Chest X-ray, AP view. Patient: 9 years old, sex M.
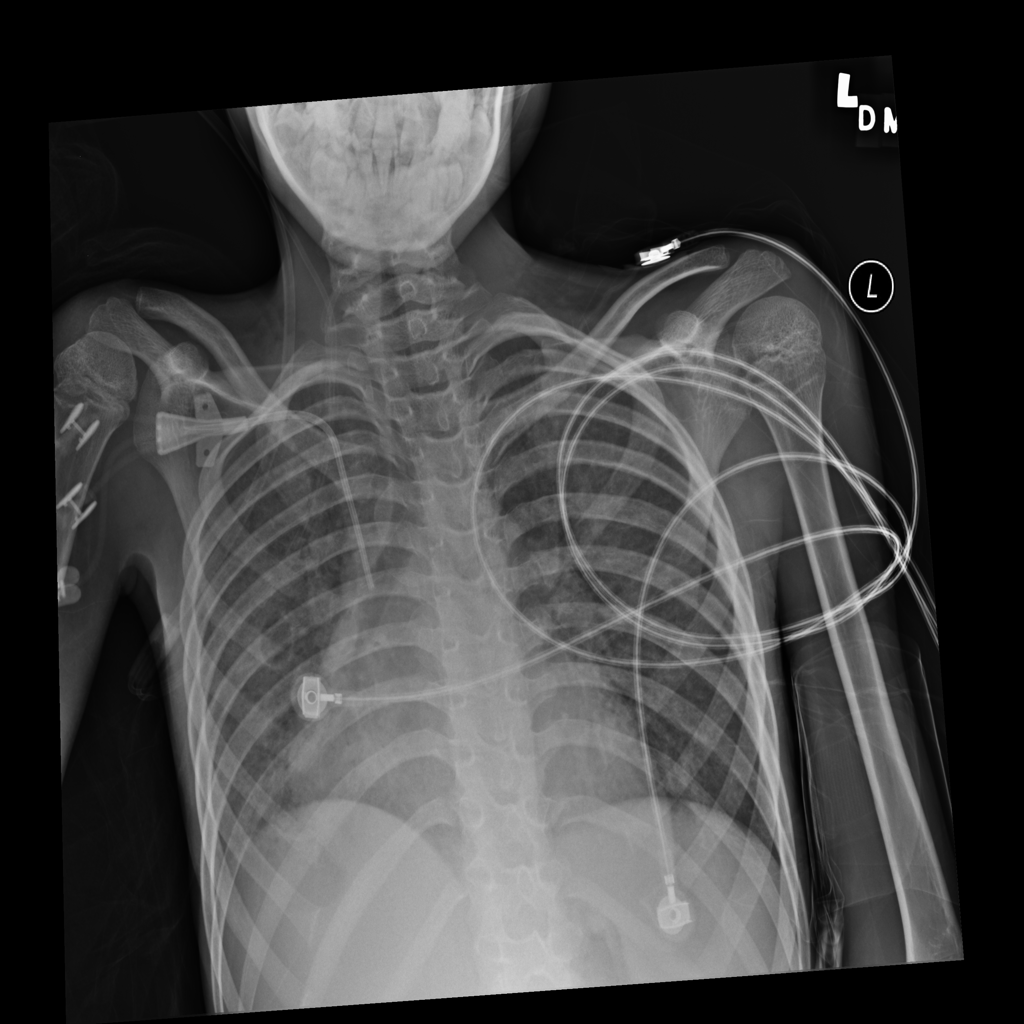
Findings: Infiltration